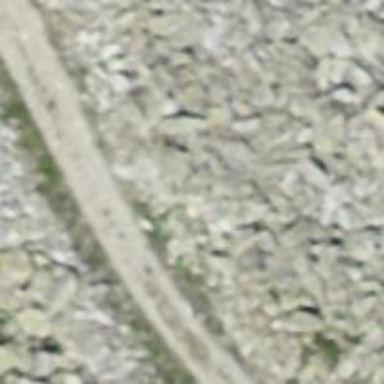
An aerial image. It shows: Gravel hiking footway.